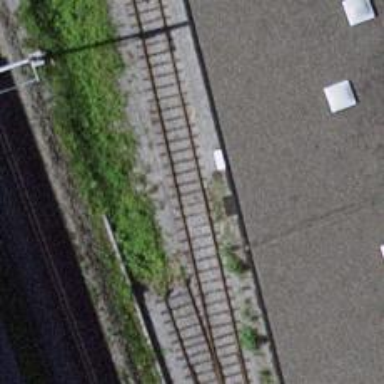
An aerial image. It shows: Single-track spur railway line.